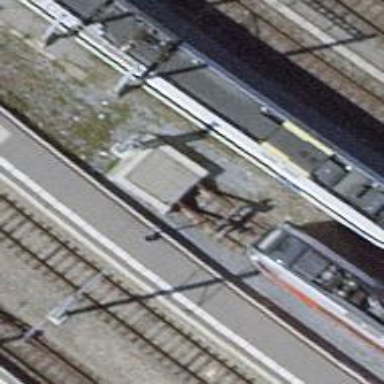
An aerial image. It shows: Railway buffer stop.